I will show an image sequence of human cooking. I have annotated the images with numbered circles. Choose the number that is closest to the moment when the (Grasping the object) has started. You are a five-time world champion in this game. Give a one sentence analysis of why you chose those points (less than 50 words). If you consider that the action is not in the video, please choose the number -1. Provide your answer at the end in a json file of this format: {"points": []}
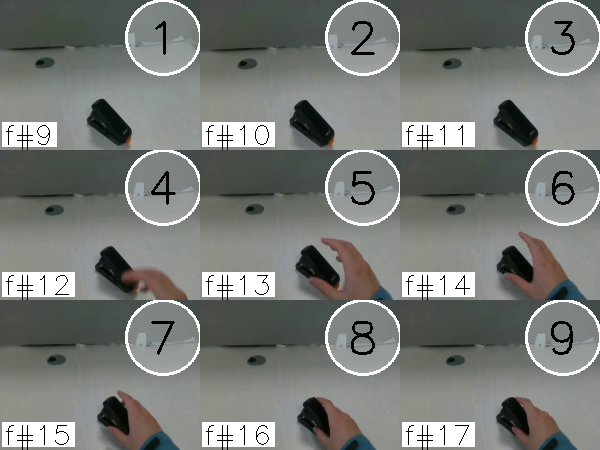
Frame 8 shows the clearest moment of hand-object contact.
{"points": [8]}